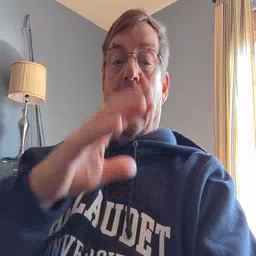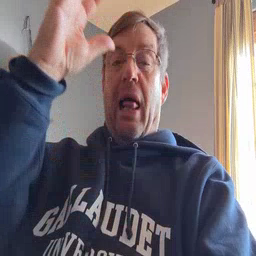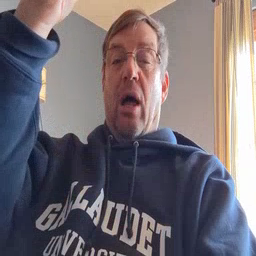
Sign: cloud